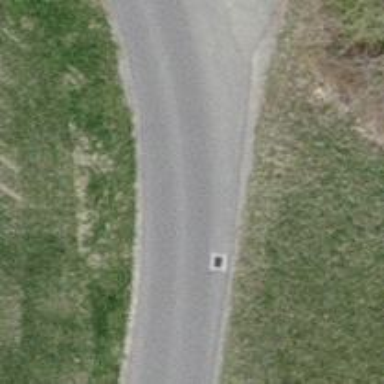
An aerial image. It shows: Unclassified road with asphalt surface.